Question: I'm having an issue in my OpenGL application where OpenGL appears to add a vertex at the origin of some of my meshes. The issue has me befuddled because it seems to only affect meshes composed of triangle strips. The basic procedure used to create the screenshot at the end of the post is as follows:
1. Use simple math to generate vertices that lie on the unit sphere, as well as texture coordinates and element indices.
2. Load the data from step 1 into buffers bound to a VAO.
3. Every frame: bind the VAO and draw with glDrawElements()
Prior to posting, I checked the vertex data for (a simplified version of) my mesh at each stage in the process, and at no time is there a vertex at the origin (in model-space). However, if you look at the screenshot at the end of the post, there is obviously a vertex at the center of the mesh, and its presence is deforming my mesh and causing issues with texturing.
I'm pretty inexperienced with 3D graphics, and have never heard of an issue like this before, so I'm not sure what other useful information I can provide. If there's anything else, let me know in the comments.

(The same model of the Earth drawn as 'GL_POINTS', 'GL_LINE_LOOP', and 'GL_TRIANGLE_STRIP', respectively)
As requested, here's the code that sets up and draws my vertex arrays:
'''
public void init(GL3 gl){
//If there is no graphics data, this object isn't going to get rendered and we should just leave
if(gData == null){
return;
}
//Prepare the index data
short[] indexData = gData.getIndexArray();
indexCount = indexData.length;
//This is required because interleaving the data
//screws with how the data is laid out in memory
for(int i = 0; i < indexCount; i++){
indexData[i] *= gData.getVertexData().size();
indexData[i] = indexData[i] < 0 ? -1 : indexData[i];
}
//Put the program together
glProgram = gl.glCreateProgram();
for(Shader shader : gData.getShaders()){
shader.compile(gl);
gl.glAttachShader(glProgram, shader.location);
}
gl.glLinkProgram(glProgram);
int[] result = new int[1];
gl.glGetProgramiv(glProgram, GL3.GL_LINK_STATUS, result, 0);
if(result[0] != GL3.GL_TRUE){
byte[] info = new byte[512];
gl.glGetProgramInfoLog(glProgram, 512, result, 0, info, 0);
Logger.log(new String(info), Logger.ERROR, "GameObject -- init -- Link Error");
}
//Interleave the per-vertex data
float[] vertexData = interleave(gData.getVertexData().toArray(new VertexData[0]));
//Generate buffers
gl.glGenVertexArrays(1, glBuffer, 0);
gl.glGenBuffers(2, glBuffer, 1);
if(checkGLErrors(gl, "After generating VAO and buffers")){
sHandler.Quit();
}
//Bind the VAO, program, and buffers. In that order.
gl.glBindVertexArray(glBuffer[0]);
if(checkGLErrors(gl, "After binding VAO")){
sHandler.Quit();
}
gl.glUseProgram(glProgram);
if(checkGLErrors(gl, "After binding program")){
sHandler.Quit();
}
gl.glBindBuffer(GL3.GL_ARRAY_BUFFER, glBuffer[1]);
gl.glBindBuffer(GL3.GL_ELEMENT_ARRAY_BUFFER, glBuffer[2]);
if(checkGLErrors(gl, "After binding buffers")){
sHandler.Quit();
}
//Send in the per-vertex data
gl.glBufferData(
GL3.GL_ARRAY_BUFFER,
vertexData.length * SIZEOF_FLOAT,
FloatBuffer.wrap(vertexData),
GL3.GL_STATIC_DRAW);
if(checkGLErrors(gl, "After loading data into the buffers")){
sHandler.Quit();
}
//Set up pointers to the vertex attributes
for(VertexData a : gData.getVertexData()){
a.location = gl.glGetAttribLocation(glProgram, a.name);
gl.glVertexAttribPointer(a.location, a.components, GL3.GL_FLOAT, false, a.stride * SIZEOF_FLOAT, a.offset * SIZEOF_FLOAT);
gl.glEnableVertexAttribArray(a.location);
if(checkGLErrors(gl, "After setting pointers to the vertex attributes")){
sHandler.Quit();
}
}
//Set up pointers to the uniform variables
for(UniformData uniform : gData.getUniformData()){
uniform.location = gl.glGetUniformLocation(glProgram, uniform.name);
if(checkGLErrors(gl, "After setting pointers to the uniform variables")){
sHandler.Quit();
}
}
//Send in index data
gl.glBufferData(
GL3.GL_ELEMENT_ARRAY_BUFFER,
indexData.length * SIZEOF_SHORT,
ShortBuffer.wrap(indexData),
GL3.GL_STATIC_DRAW);
if(checkGLErrors(gl, "After loading in index data")){
sHandler.Quit();
}
//Load textures
for(int i = 0; i < glTextures.length; i++){
glTextures[i] = gData.getTextureData().get(i).loadTexture(gl);
if(checkGLErrors(gl, "After loading texture "+i)){
sHandler.Quit();
}
}
//Bind only the first texture....
if(glTextures.length >= 1){
gl.glBindTexture(GL3.GL_TEXTURE_2D, glTextures[0]);
if(checkGLErrors(gl, "After binding textures")){
sHandler.Quit();
}
}
//-----BEGIN OPENGL STATE SETTINGS-----
//Depth Testing
gl.glEnable(GL3.GL_DEPTH_TEST);
gl.glDepthFunc(GL3.GL_LEQUAL);
//Primitive Restart
gl.glEnable(GL3.GL_PRIMITIVE_RESTART);
gl.glPrimitiveRestartIndex(-1);
//Enlargen points
gl.glPointSize(5.0f);
//-----END OPENGL STATE SETTINGS-----
//...And we're done here.
gl.glBindVertexArray(0);
if(checkGLErrors(gl, "After completing Object Initialization")){
sHandler.Quit();
}
}
public void draw(GL3 gl){
//Check to see if this object actually needs to be drawn
if(gData == null){
return;
}
//Bind the vertex array
gl.glBindVertexArray(glBuffer[0]);
gl.glUseProgram(glProgram);
checkGLErrors(gl, "After binding vertex array");
//Load the uniform data
for(UniformData uniform: gData.getUniformData()){
uniform.loadData(gl);
}
checkGLErrors(gl, "After loading uniform data");
//Draw
gl.glDrawElements(gData.getPrimitive(), indexCount, GL3.GL_UNSIGNED_SHORT, 0);
//Unbind
gl.glBindVertexArray(0);
checkGLErrors(gl, "After finishing draw");
}
'''
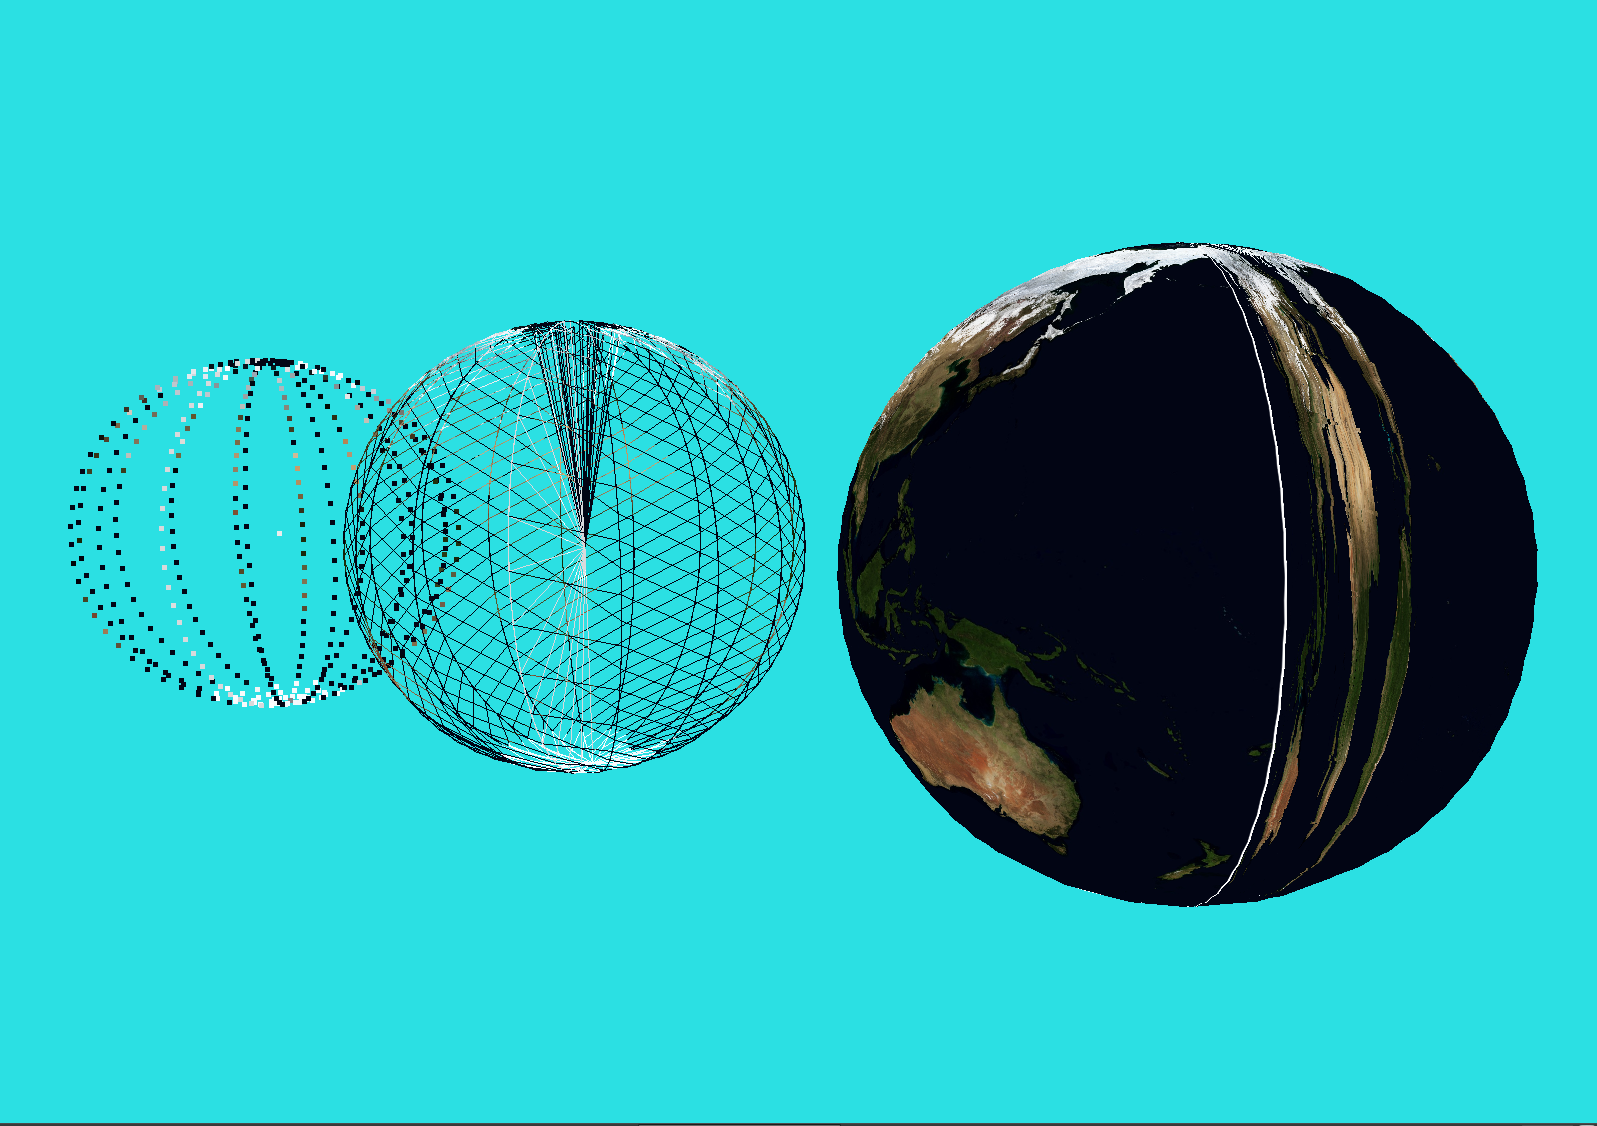
Answer: > gl.glPrimitiveRestartIndex(-1);
That doesn't look right, as <URL> is unsigned. The result is that the restart index is set to <PHONE>.
> gl.glDrawElements(gData.getPrimitive(), indexCount, GL3.GL_UNSIGNED_SHORT, 0);
And here, the indices are unsigned short. '(GLuint)-1 != (GLushort)-1', so the "restart" points in your VBO aren't causing restart, they're causing index 65535 to be used, which being outside the range of the data, is treated as (0,0,0).